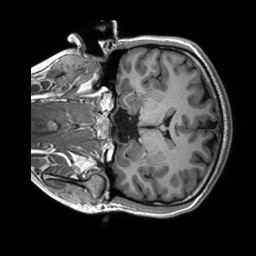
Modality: T1w
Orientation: coronal
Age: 22
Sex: female
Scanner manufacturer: siemens
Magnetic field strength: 3 T
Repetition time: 2.53 s
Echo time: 0.00227 s